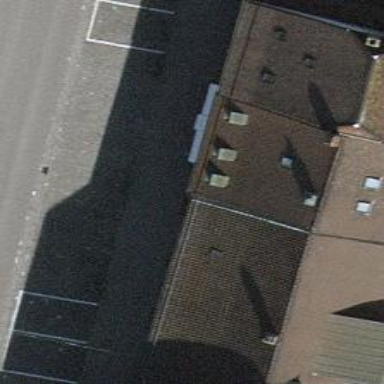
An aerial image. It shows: Café.